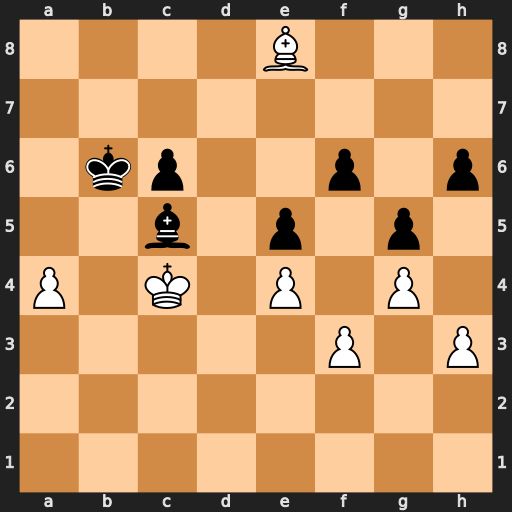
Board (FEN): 4B3/8/1kp2p1p/2b1p1p1/P1K1P1P1/5P1P/8/8
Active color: w
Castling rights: -
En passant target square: -
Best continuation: a5+ Ka6 Kxc5